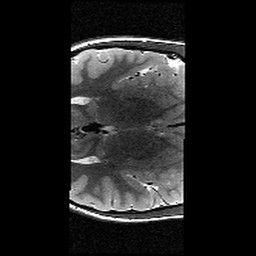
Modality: T2w
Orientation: axial
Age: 11
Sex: female
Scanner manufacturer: siemens
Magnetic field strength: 3 T
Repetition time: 9.23 s
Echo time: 0.067 s